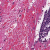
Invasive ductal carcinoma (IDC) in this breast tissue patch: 0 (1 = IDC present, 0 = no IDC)